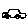
Label: car